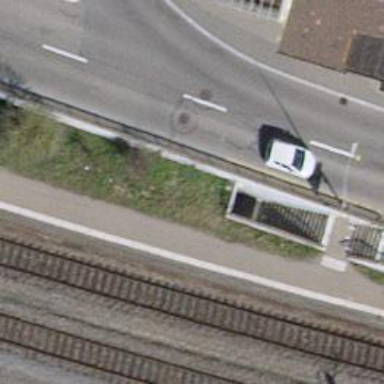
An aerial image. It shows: Tunnel with steps inside.